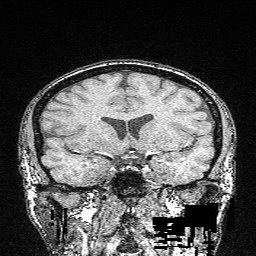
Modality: FLASH
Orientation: sagittal
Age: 25
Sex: male